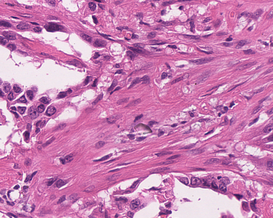
Tumor epithelial tissue: yes
Tumor-associated stroma tissue: yes
Normal tissue: no